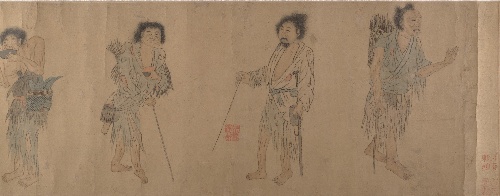
Artist: Unidentified artist
Object type: Handscroll
Classification: Paintings
Medium: Handscroll; ink and color on paper
Culture: China
Period: Qing dynasty (1644–1911) or Modern
Dimensions: 10 x 132 3/4 in. (25.4 x 337.2 cm)
Department: Asian Art
Credit line: Gift of Mr. and Mrs. Earl Morse, 1957
Accession year: 1957
Repository: Metropolitan Museum of Art, New York, NY
Tags: Men